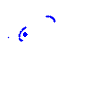
Particle: electron